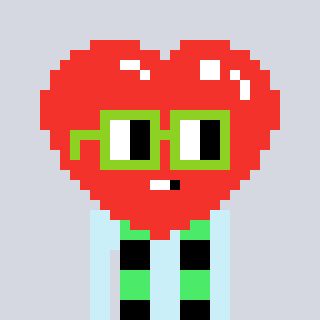
a pixel art character with square light green glasses, a heart-shaped head and a cold-colored body on a cool background